Question: I have a requirement, where I need to freeze the selected item from list of items in a container to top, when the selected item is in top fold of the container. and when the selected item is in bottom fold of the container, I need to stick it to the bottom.
If the selected item is in visible fold, nothing should happen. I mean the selected item should be in normal flow with other adjacent items.
I somehow managed to solve this to some extent. But when I scroll up, when the selected item is sticked above of the container, the selected item is hiding. This behavior is happening even when I scroll down, when the selected item is sticked to the bottom of the container.
<URL>

'''
$('.item').click(function () {
$('.item').removeClass('select').removeClass('pAbsolute');
$(this).addClass('select');
});
$('.parent').scroll(function () {
var $selected = $('.item.select');
var cTop = $selected.offset().top;
var cHeight = $selected.height();
var pHeight = $(this).height();
if (cTop < 0) {
$selected.css({
'top': $(this).scrollTop(),
'bottom': ''
}).addClass('pAbsolute');
} else if (cTop > pHeight - cHeight) {
$selected.css({
'bottom': -$(this).scrollTop(),
'top': ''
}).addClass('pAbsolute');
} else {
$selected.css({
'top': '',
'bottom': ''
}).removeClass('pAbsolute');
}
});
'''
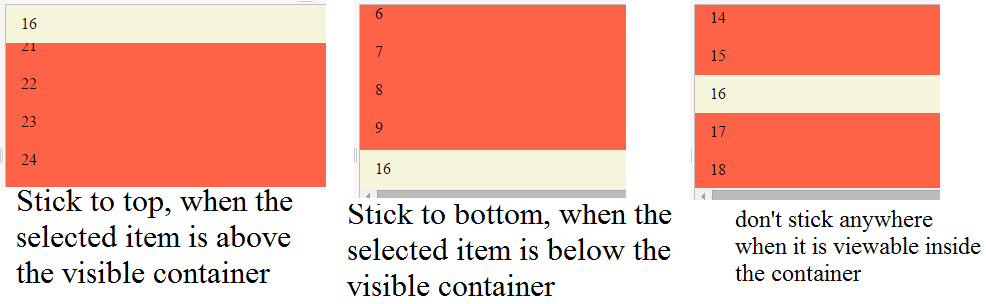
Answer: This solution uses a bottom and top header who are filled in with the selected values and showed/hidden when necessary:
<URL>
Javascript:
'''
function stickItems($parent, itemClass, selectClass) {
// Attach dummy element items
$parent.prepend('<div class="' + itemClass + ' sticky top"></div>');
$parent.append('<div class="' + itemClass + ' sticky bottom"></div>');
var $items = $('.' + itemClass),
$stickyTop = $('.' + itemClass + '.sticky.top'),
$stickyBottom = $('.' + itemClass + '.sticky.bottom');
// Click event registering
$items.click(function (e) {
if (!$(e.target).hasClass('sticky')) {
$items.removeClass(selectClass);
$stickyTop.css('display', 'none');
$stickyBottom.css('display', 'none');
$(this).addClass(selectClass);
}
});
// Scroll event
$parent.scroll(function () {
var $self = $(this);
var $selected = $('.' + itemClass + '.' + selectClass);
var cTop = $selected.offset().top;
var pTop = $self.offset().top;
var cHeight = $selected.height();
var pHeight = $self.height();
if (cTop - pTop <= 0) {
$stickyTop.html($selected.html()).css({
'display': 'block',
'top': $(this).scrollTop()
});
$stickyBottom.css('display', 'none');
} else if (cTop > pTop && cTop < pTop + pHeight) {
$stickyTop.css('display', 'none');
$stickyBottom.css('display', 'none');
} else {
$stickyTop.css('display', 'none');
$stickyBottom.html($selected.html()).css({
'display': 'block',
'bottom': -$(this).scrollTop()
});
}
});
}
stickItems($('.parent'), 'item', 'select');
'''
Css:
'''
body, html {
padding: 0;
margin: 0;
}
body {
padding-top: 200px;
}
.parent {
overflow-x: hidden;
overflow-y: auto;
height: 200px;
position: relative;
}
.item {
padding: 10px 15px;
background-color: tomato;
}
.item.select {
background-color: beige;
}
.item.sticky {
background-color: beige;
display: none;
position: absolute;
left: 0;
right: 0;
z-index: 1;
}
'''
Html:
'''
<div class="parent">
<div class="item sticky top"></div>
<div class="item select">1</div>
<div class="item">2</div>
<!-- ... -->
<div class="item">39</div>
<div class="item">40</div>
<div class="item">41</div>
<div class="item sticky bottom"></div>
</div>
'''